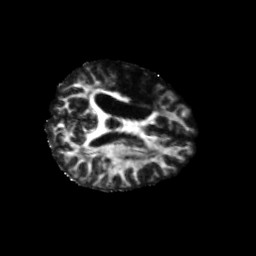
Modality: FA
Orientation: axial
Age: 56
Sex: female
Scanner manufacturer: siemens
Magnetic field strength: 3 T
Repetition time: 5.47 s
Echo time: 0.0854 s